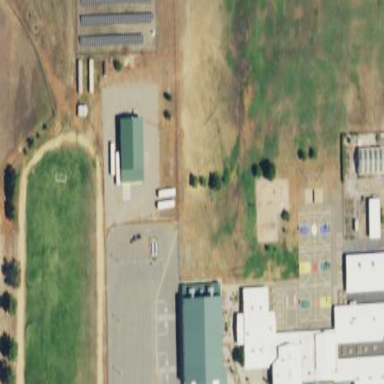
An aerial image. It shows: School.